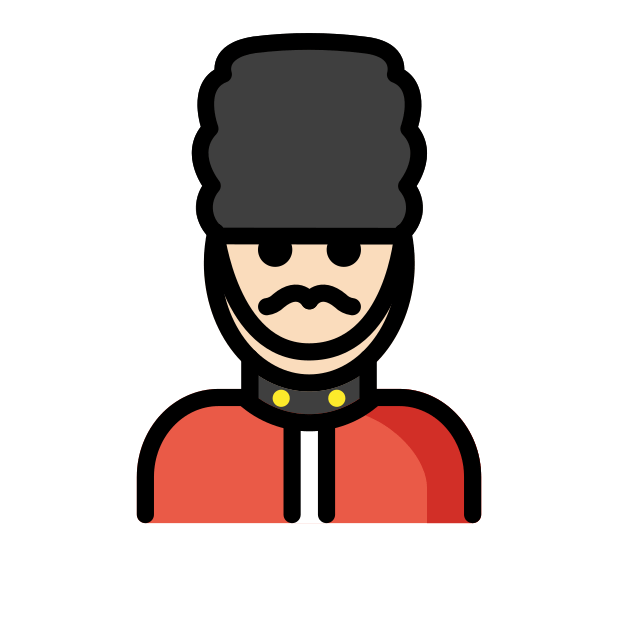
man guard: light skin tone